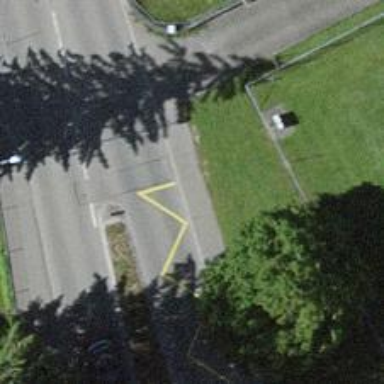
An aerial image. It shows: Bus stop with platform for public transport.